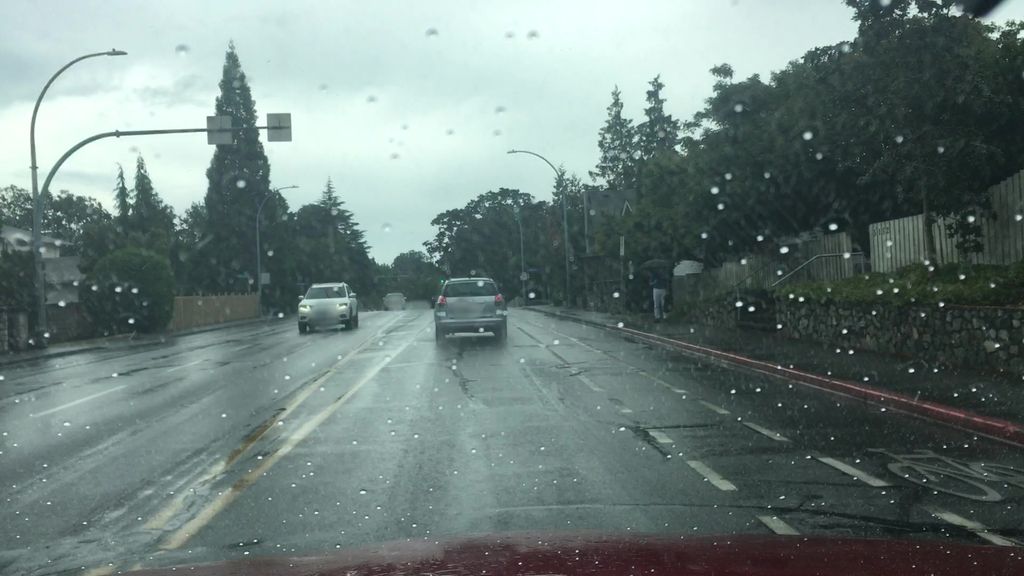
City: victoria